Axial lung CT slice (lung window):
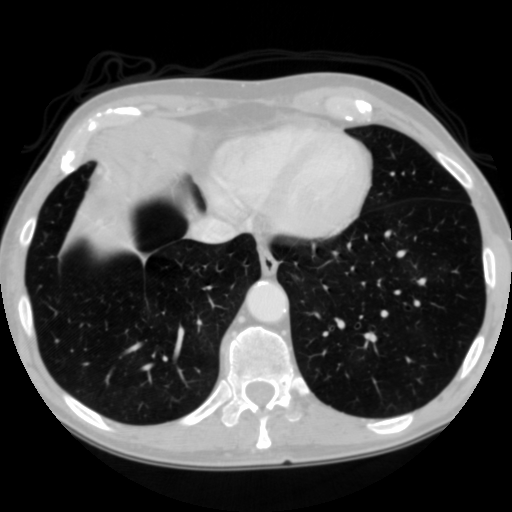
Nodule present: no